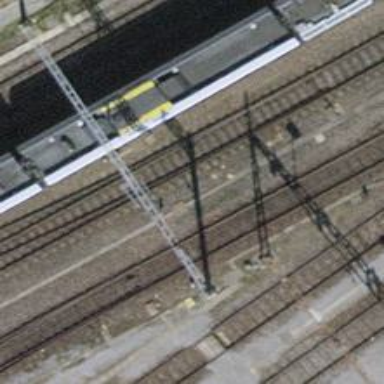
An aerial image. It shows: Solitary milestone along the railway.